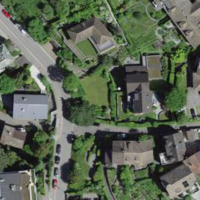
EUNIS habitat code: 54
Species observed at this site:
Corylus avellana